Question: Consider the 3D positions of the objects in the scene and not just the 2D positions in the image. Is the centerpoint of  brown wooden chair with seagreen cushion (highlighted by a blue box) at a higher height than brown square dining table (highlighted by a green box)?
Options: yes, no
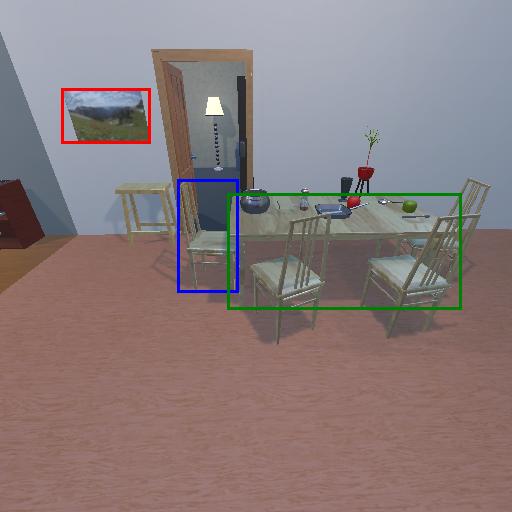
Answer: yes